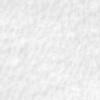
Label: no_change